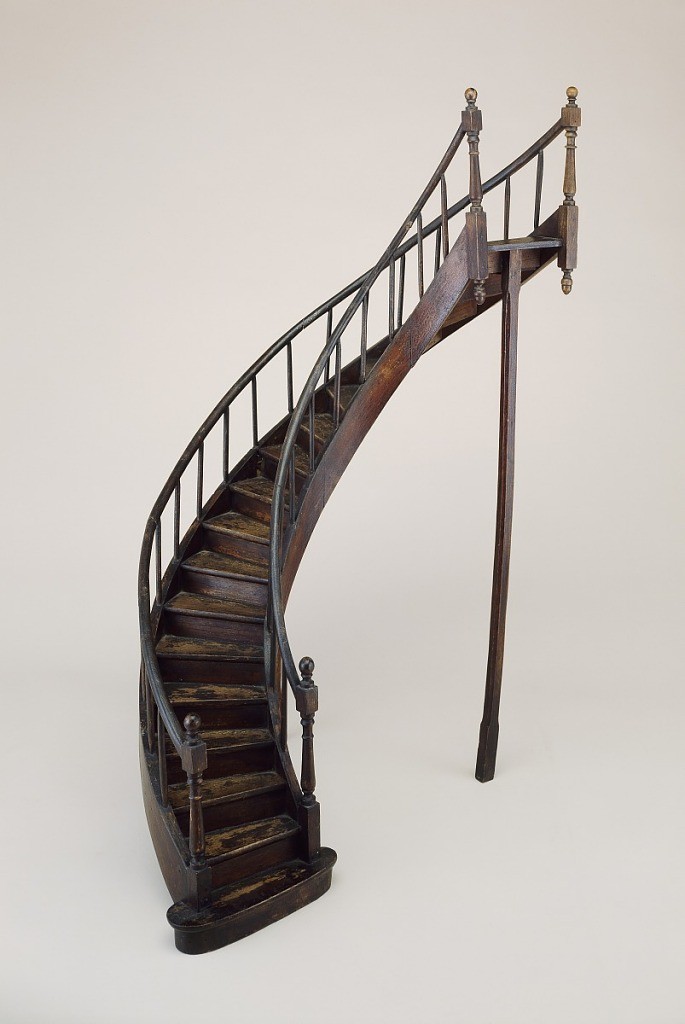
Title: staircase model
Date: mid–late 19th century
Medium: mahogany, oak
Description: Semi-circular staircase model.